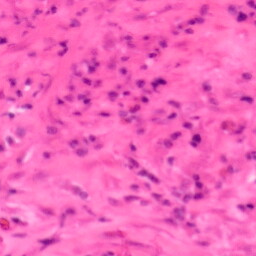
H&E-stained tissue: Colon